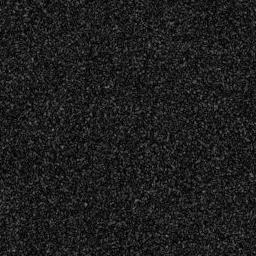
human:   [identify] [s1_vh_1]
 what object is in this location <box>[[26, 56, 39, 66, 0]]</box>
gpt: <ref>1 medium ship at the center</ref>